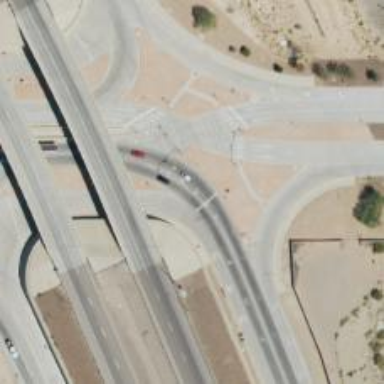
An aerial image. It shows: Motorway link at diverging diamond interchange (DDI) junction.